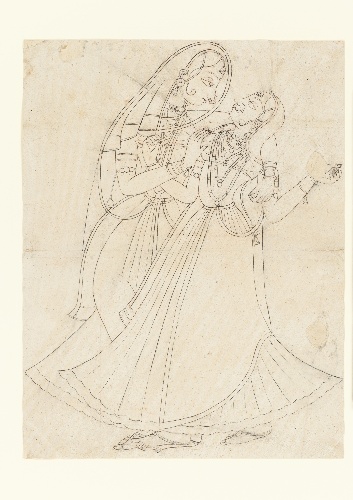
Date: 19th century
Object type: Painting
Classification: Paintings
Medium: Ink and light wash on paper
Culture: India (Rajasthan, Mewar)
Dimensions: Image (sight): 14 x 18 1/4 in. (35.6 x 46.4 cm)
Framed: 20 x 26 in. (50.8 x 66 cm)
Department: Asian Art
Credit line: Gift of Subhash Kapoor, in memory of his parents, Smt Shashi Kanta and Shree Parshotam Ram Kapoor, 2008
Accession year: 2008
Repository: Metropolitan Museum of Art, New York, NY
Tags: Men|Radha|Women|Krishna